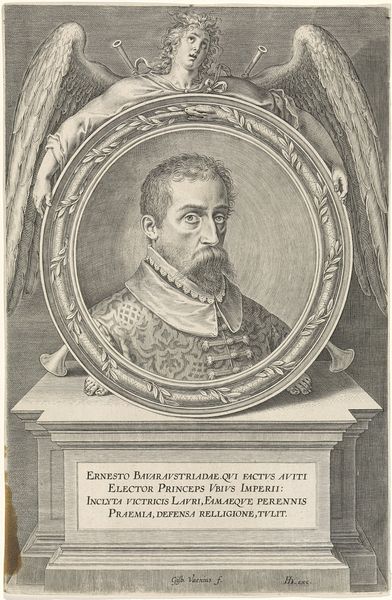
Titel: Portret van Ernst van Beieren, prins-bisschop van Luik
Künstler: Gijsbert van Veen
Standort: Amsterdam
Institution: Rijksmuseum
Schlagwörter: flügel, kopf, mann, nase, bart, augen, halten, rahmen, portrait, porträt, gewand, haare, rund, engel, schrift, druck, stich, text, portrai, latein, lateinisch, ruhm, ernesto, enesto